Question: I am using Tarazc4 sp to calculate the balance sheet of my application but it is very time consuming when my records reached to 50000 (time out error), please help on this !! it is out of my mind now !!!
'''
SELECT *
INTO #levels
FROM dbo.topics_getlevel()
SELECT *
INTO #t1
FROM accounting.documentdetail
WHERE accounting.documentdetail.date BETWEEN @FromDate AND @ToDate
SELECT *
FROM
(SELECT TOP (100) PERCENT
Accounting.Topics.Code, Accounting.Topics.TopicID, Accounting.Topics.ParentID,
Accounting.Topics.Description,
(SELECT Debit
FROM dbo.SubTopics_GetSum(Accounting.Topics.TopicID, @FromDate, @ToDate) AS SubTopics_GetSum_2) AS Debit,
(SELECT Credit
FROM dbo.SubTopics_GetSum(Accounting.Topics.TopicID, @FromDate, @ToDate) AS SubTopics_GetSum_1) AS Credit,
(CASE
WHEN ((SELECT Credit
FROM dbo.subtopics_getsum(Accounting.Topics.TopicID,@FromDate,@ToDate)) -
(SELECT Debit
FROM dbo.subtopics_getsum(Accounting.Topics.TopicID,@FromDate,@ToDate))) < 0 THEN
((SELECT Debit
FROM dbo.subtopics_getsum(Accounting.Topics.TopicID,@FromDate,@ToDate)) -
(SELECT Credit
FROM dbo.subtopics_getsum(Accounting.Topics.TopicID,@FromDate,@ToDate))) ELSE 0 END) AS ResDEBIT, (CASE WHEN
((SELECT Credit
FROM dbo.subtopics_getsum(Accounting.Topics.TopicID,@FromDate,@ToDate)) -
(SELECT Debit
FROM dbo.subtopics_getsum(Accounting.Topics.TopicID,@FromDate,@ToDate))) > 0 THEN
((SELECT Credit
FROM dbo.subtopics_getsum(Accounting.Topics.TopicID,@FromDate,@ToDate)) -
(SELECT Debit
FROM dbo.subtopics_getsum(Accounting.Topics.TopicID,@FromDate,@ToDate))) ELSE 0 END) AS ResCREDIT,(select [Level] from #Levels where TopicID=Accounting.Topics.TopicID) as [Level]
FROM Accounting.Topics Left OUTER JOIN
#t1 ON Accounting.Topics.TopicID = #t1.TopicFK
GROUP BY Accounting.Topics.TopicID, Accounting.Topics.ParentID, Accounting.Topics.Code, Accounting.Topics.Description
ORDER BY Accounting.Topics.TopicID
)
t2
'''
--------------------------------END Tarazc4
and used " dbo.subtopics_getsum " function in Tarazc4 sp to get sum of each account ,check it out plz :
'''
ALTER Function [dbo].[SubTopics_GetSum]
(
@TopicID int,@FromDate char(10),@ToDate char(10)
)
RETURNS TABLE
AS
RETURN
(
WITH cte AS (
SELECT T1.TopicID, T1.Code, T1.Description, T1.ParentID,
T1.ParentID AS NewParentID,
CAST(T1.Code AS nvarchar(MAX)) AS TopicCode,
CAST(T1.Description AS nvarchar(MAX)) AS TopicDescription,
isnull((Accounting.DocumentDetail.Debit),0) AS Debit,
isnull((Accounting.DocumentDetail.Credit),0) AS Credit
FROM Accounting.Topics AS T1
LEFT OUTER JOIN
Accounting.DocumentDetail ON T1.TopicID = Accounting.DocumentDetail.TopicFK
where (Accounting.DocumentDetail.date between @FromDate and @ToDate)
and NOT EXISTS(
SELECT T2.TopicID, T2.Code, T2.Description, T2.ParentID,
isnull((Accounting.DocumentDetail.Debit),0) AS Debit,
isnull((Accounting.DocumentDetail.Credit),0) AS Credit
FROM Accounting.Topics AS T2
LEFT OUTER JOIN
Accounting.DocumentDetail
ON T2.TopicID = Accounting.DocumentDetail.TopicFK
WHERE (Accounting.DocumentDetail.date between @FromDate and @ToDate)
and (ParentID = T1.TopicID)
)
UNION ALL
SELECT c.TopicID, c.Code, c.Description, c.ParentID, T1.ParentID AS NewParentID,
CAST(T1.Code AS nvarchar(MAX)) + c.TopicCode AS TopicCode,
CAST(T1.Description AS nvarchar(MAX)) + ' - ' +
c.TopicDescription AS TopicDescription,
c.Debit AS Debit,c.Credit AS Credit
FROM cte AS c
INNER JOIN Accounting.Topics AS T1
ON T1.TopicID = c.NewParentID
)
select
isnull(sum(Debit),0)+
isnull(
(select sum(debit) from accounting.documentdetail
where (Accounting.DocumentDetail.date between @FromDate and @ToDate)
and topicfk=@TopicID)
,0) as Debit,
isnull(Sum(Credit),0)+
isnull(
(select sum(credit) from accounting.documentdetail
where (Accounting.DocumentDetail.date between @FromDate and @ToDate)
and topicfk=@TopicID)
,0) as Credit
from cte as c
WHERE (NewParentID = @TopicID)
)
'''
Actually , my topics and documents table are like following image , and I just need to calculate the balance sheet of my topics from documentdetail table and show it like hierarchy of my topics (parent-childs) !!!!

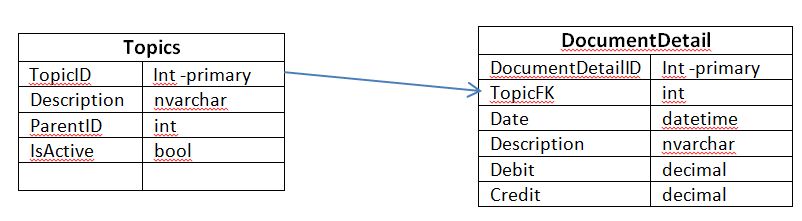
Answer: I see 'dbo.subtopics_getsum(Accounting.Topics.TopicID,@FromDate,@ToDate)' over and over in your columns. As a nasty workaround you could also dump that into a temp table like #t1, although it might be that it's already cached sufficiently.
Also I don't see the need for 'TOP (100) PERCENT' although it probably makes no difference. Was this copied out of a view at some stage?
You really need to refactor this code properly.